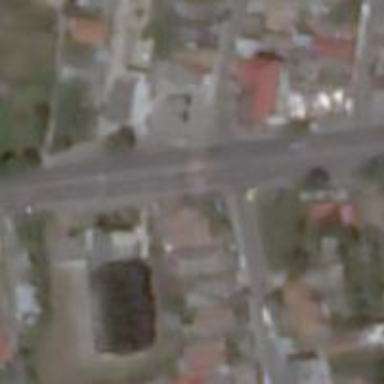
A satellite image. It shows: Marked crossing on the road.